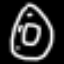
Label: donut